Question: I am trying to learn SQL and I am having trouble getting DATEPART to work. My table is Payment and the column name is BirthDay.
The question is why is the SQL statement throwing an error. Thanks to the reads they found a simple syntax issue.
What does the @columnName do? Is it better to have the tableName.ColumnName or should a person use the @columnName.
'''
1970-04-05
'''
Code:
'''
SELECT DATEPART(yyyy,p.BirthDay) AS OrderYear,
DATEPART(mm, p.BirthDay) AS OrderMonth,
DATEPART(dd, p.BirthDay) AS OrderDay
FROM Payment as p;
'''
This is the image of the screen.

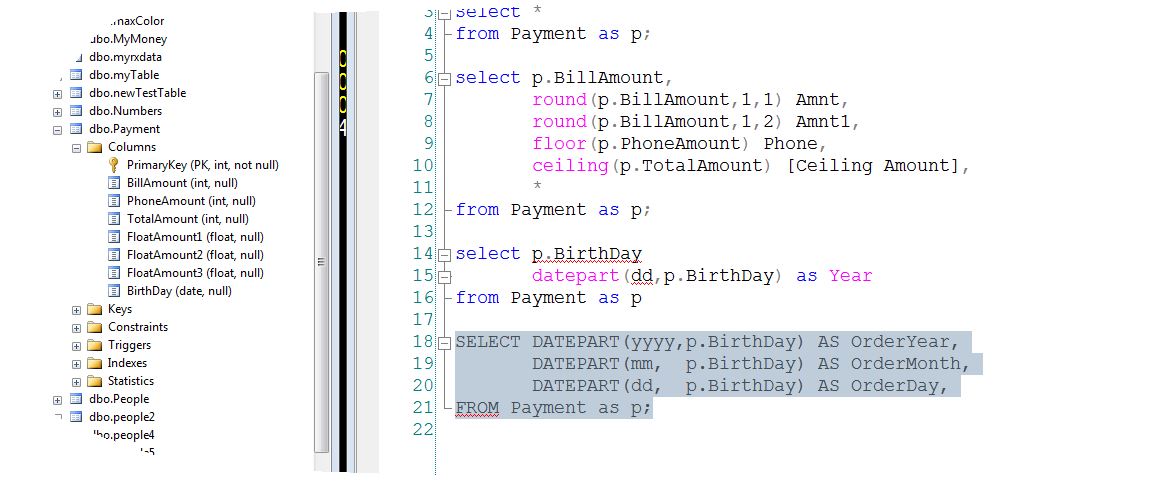
Answer: The easiest way would be to cast the date as a string. You also have a syntax error with a comma.
'''
DECLARE @BirthDay DATETIME
SET @Birthday='04/05/05'
SELECT
*,
CAST(OrderYear AS NVARCHAR(4))+'-'+CAST(OrderMonth AS NVARCHAR(2))+'-'+CAST(OrderDay AS NVARCHAR(2))
FROM
(
SELECT DATEPART(yyyy,@BirthDay) AS OrderYear,
DATEPART(mm, @BirthDay) AS OrderMonth,
DATEPART(dd, @BirthDay) AS OrderDay
)AS X
'''